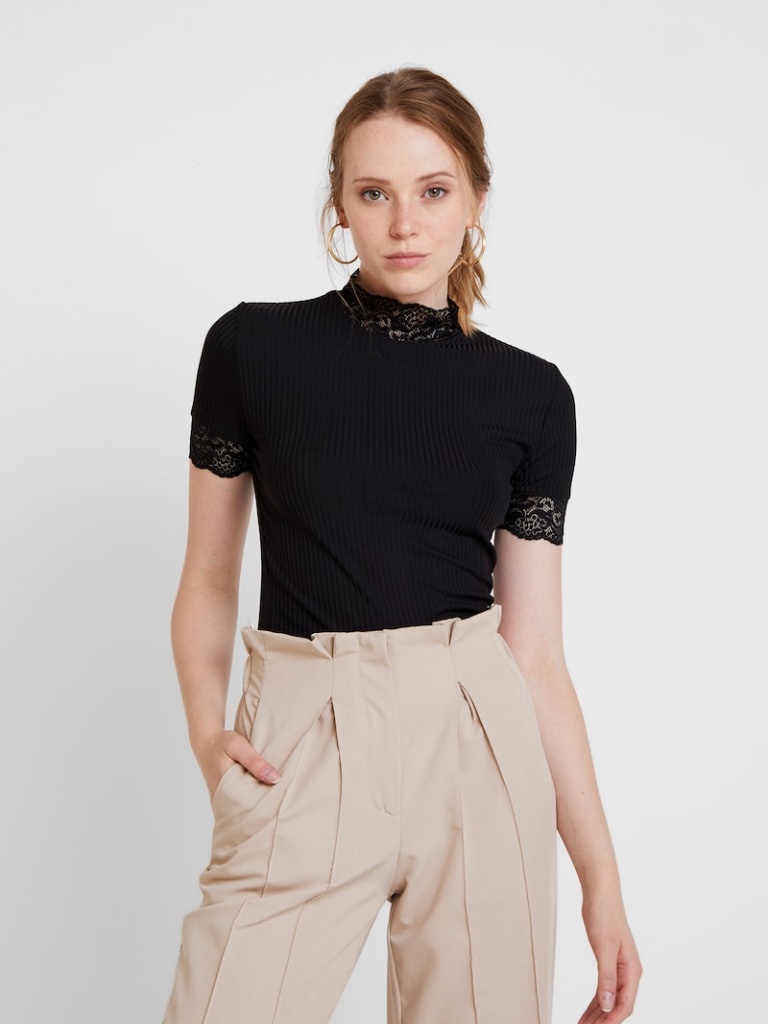
knit tight short sleeve hip length Fully Tucked in mock t-shirt